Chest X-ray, PA view. Patient: 52 years old, sex M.
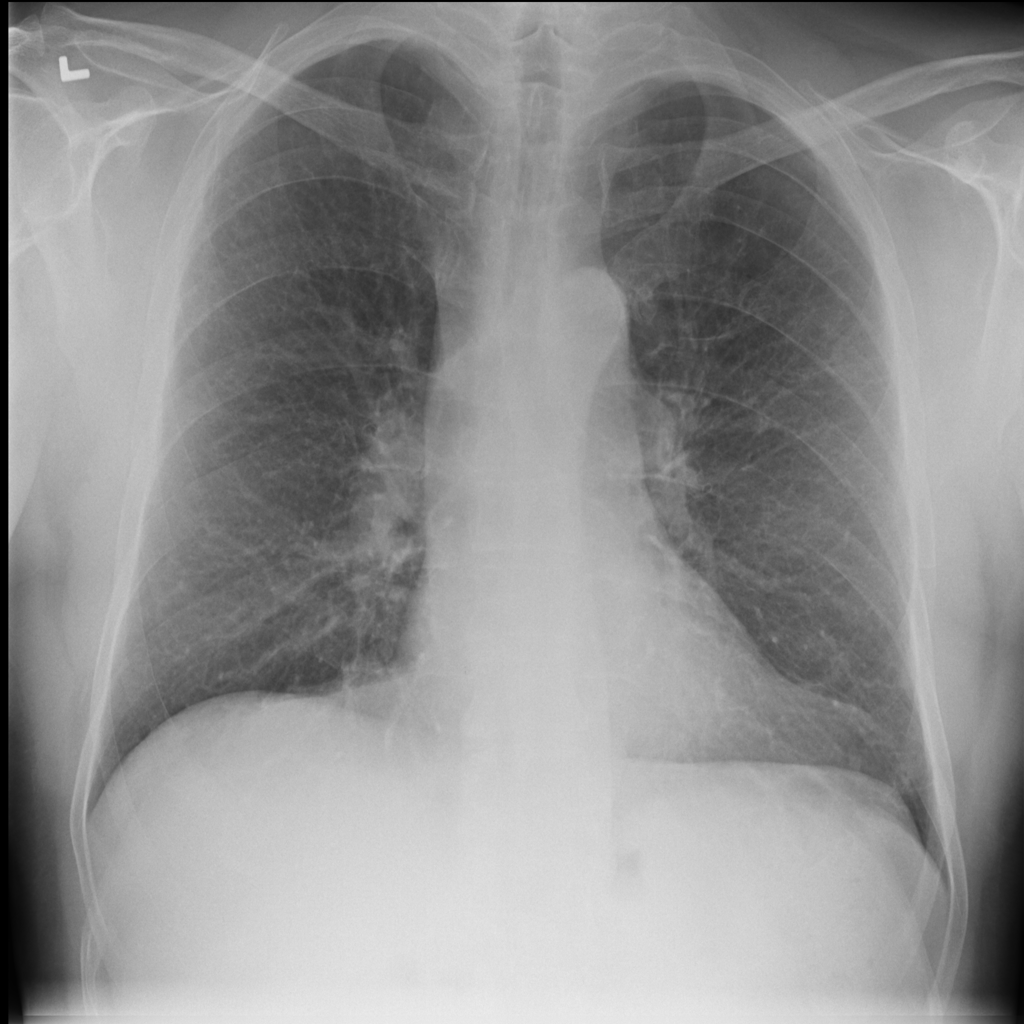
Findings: No Finding